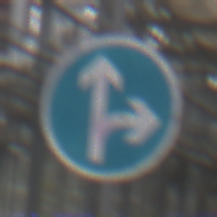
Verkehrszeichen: VorgeschriebeneFahrtrichtungGeradeausOderRechts
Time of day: Midday
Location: Roofed (Special)
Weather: Overcast
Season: NotSpecified
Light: Natural